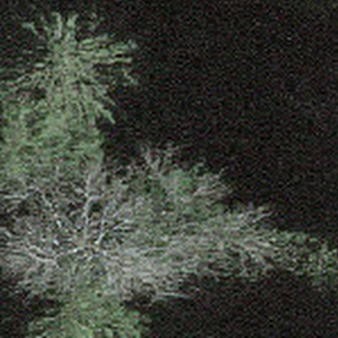
Label: other